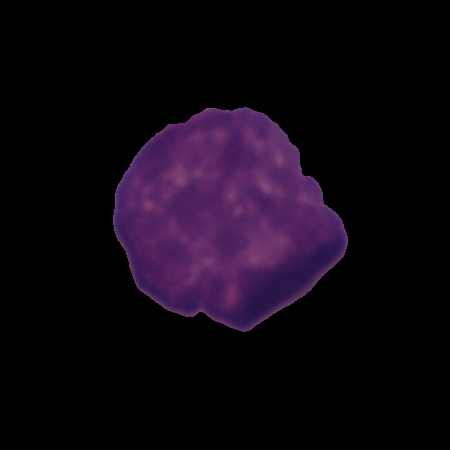
Label: cancer